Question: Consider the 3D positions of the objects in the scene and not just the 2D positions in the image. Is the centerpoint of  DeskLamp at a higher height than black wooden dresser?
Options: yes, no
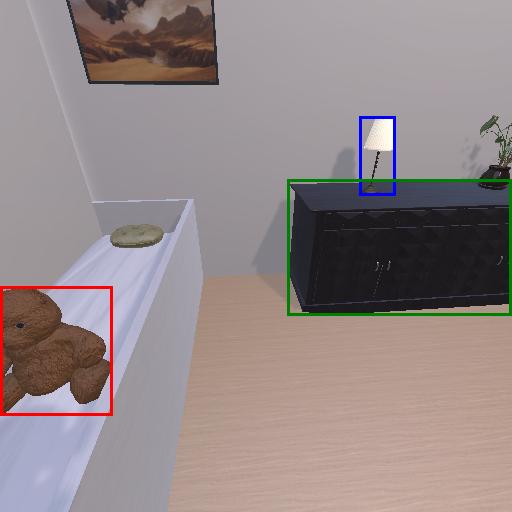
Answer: yes